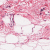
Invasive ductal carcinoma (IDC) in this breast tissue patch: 0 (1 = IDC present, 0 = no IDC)